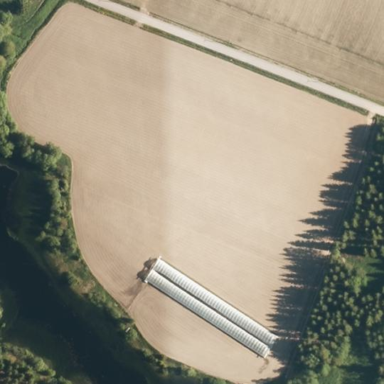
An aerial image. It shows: Greenhouse used for horticulture.